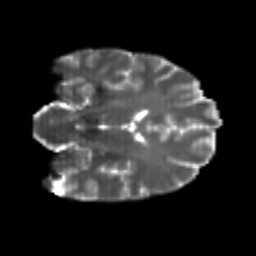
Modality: T2w
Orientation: coronal
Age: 24
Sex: female
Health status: healthy
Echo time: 0.074 s